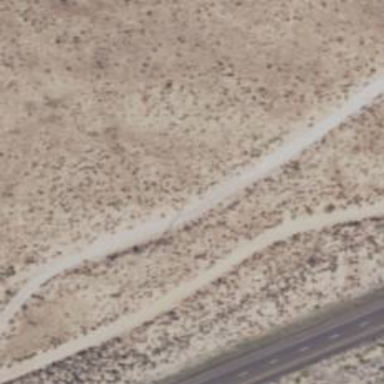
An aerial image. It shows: Track road.